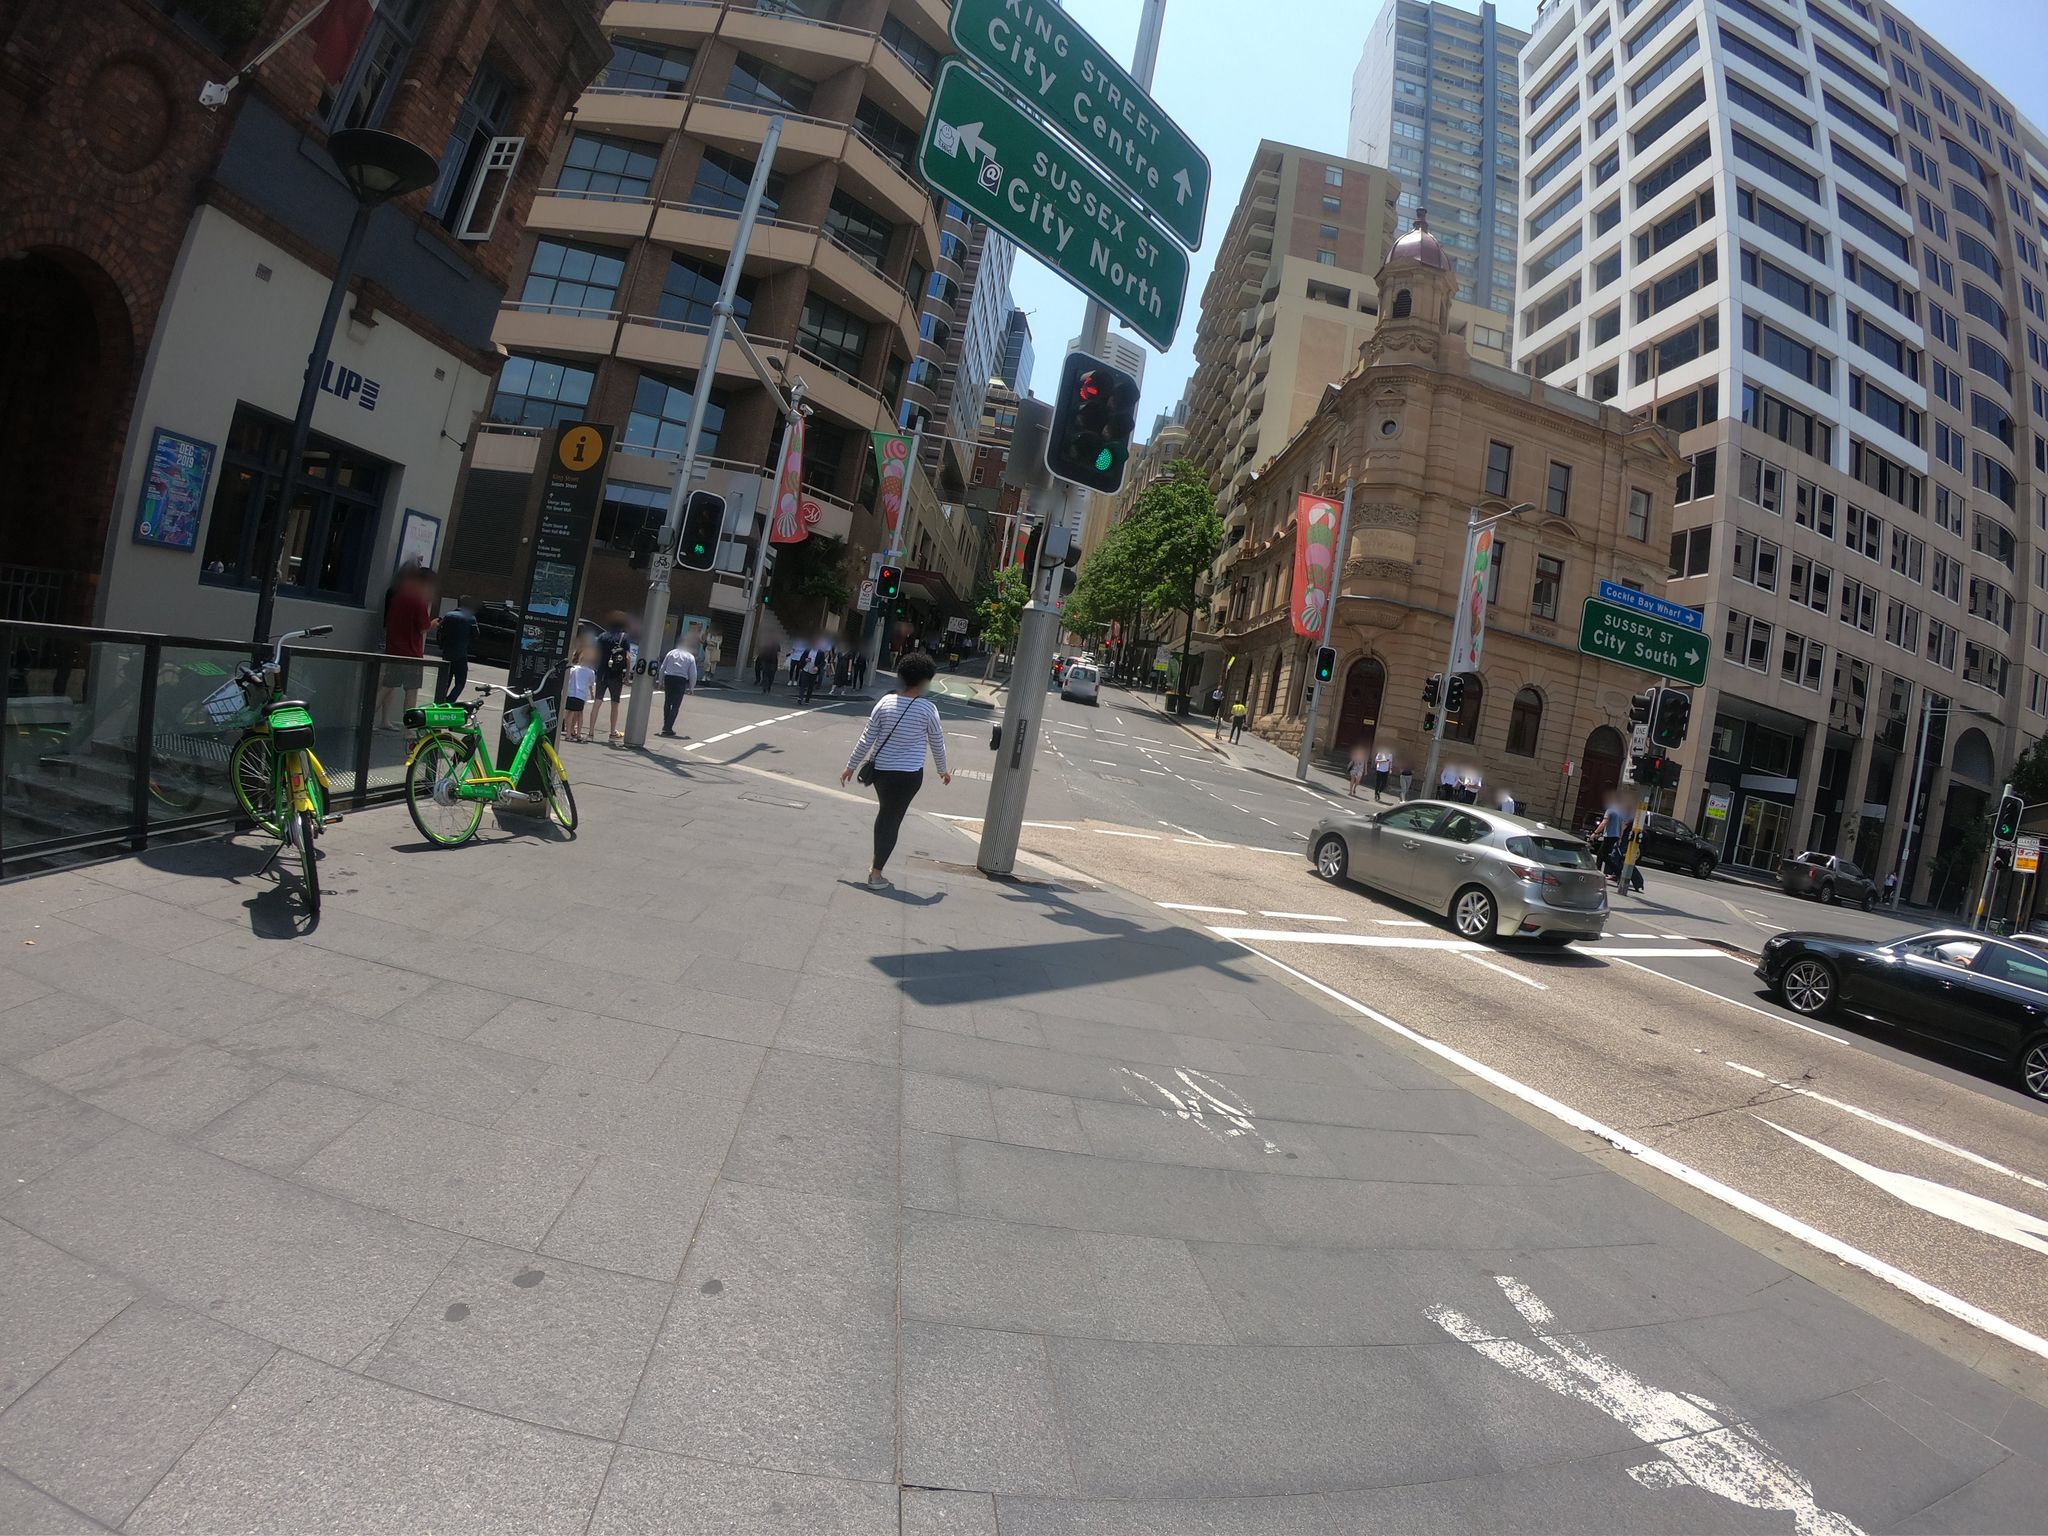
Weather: clear
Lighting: day
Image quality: good
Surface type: walking surface
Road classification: cycleway, pedestrian
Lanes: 2
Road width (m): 2.5
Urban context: urban centre
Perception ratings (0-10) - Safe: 6.83, Lively: 9.52, Beautiful: 7.88, Boring: 2.68, Depressing: 1.36, Wealthy: 4